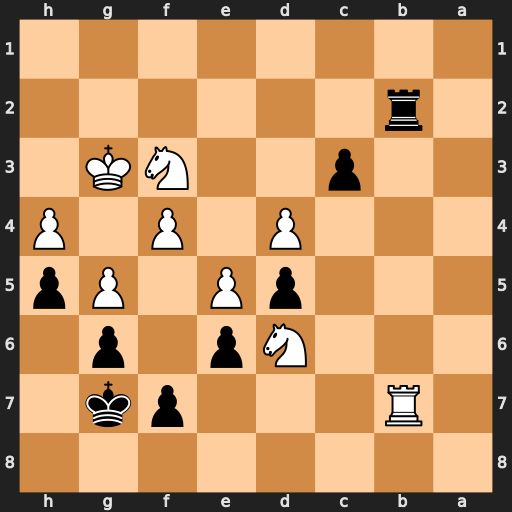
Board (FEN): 8/1R3pk1/3Np1p1/3pP1Pp/3P1P1P/2p2NK1/1r6/8
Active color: b
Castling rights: -
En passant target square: -
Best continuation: Rxb7 Nxb7 c2 Nc5 c1=Q